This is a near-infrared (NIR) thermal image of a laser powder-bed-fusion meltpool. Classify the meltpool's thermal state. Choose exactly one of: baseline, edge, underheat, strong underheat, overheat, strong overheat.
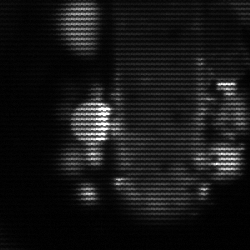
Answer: strong underheat